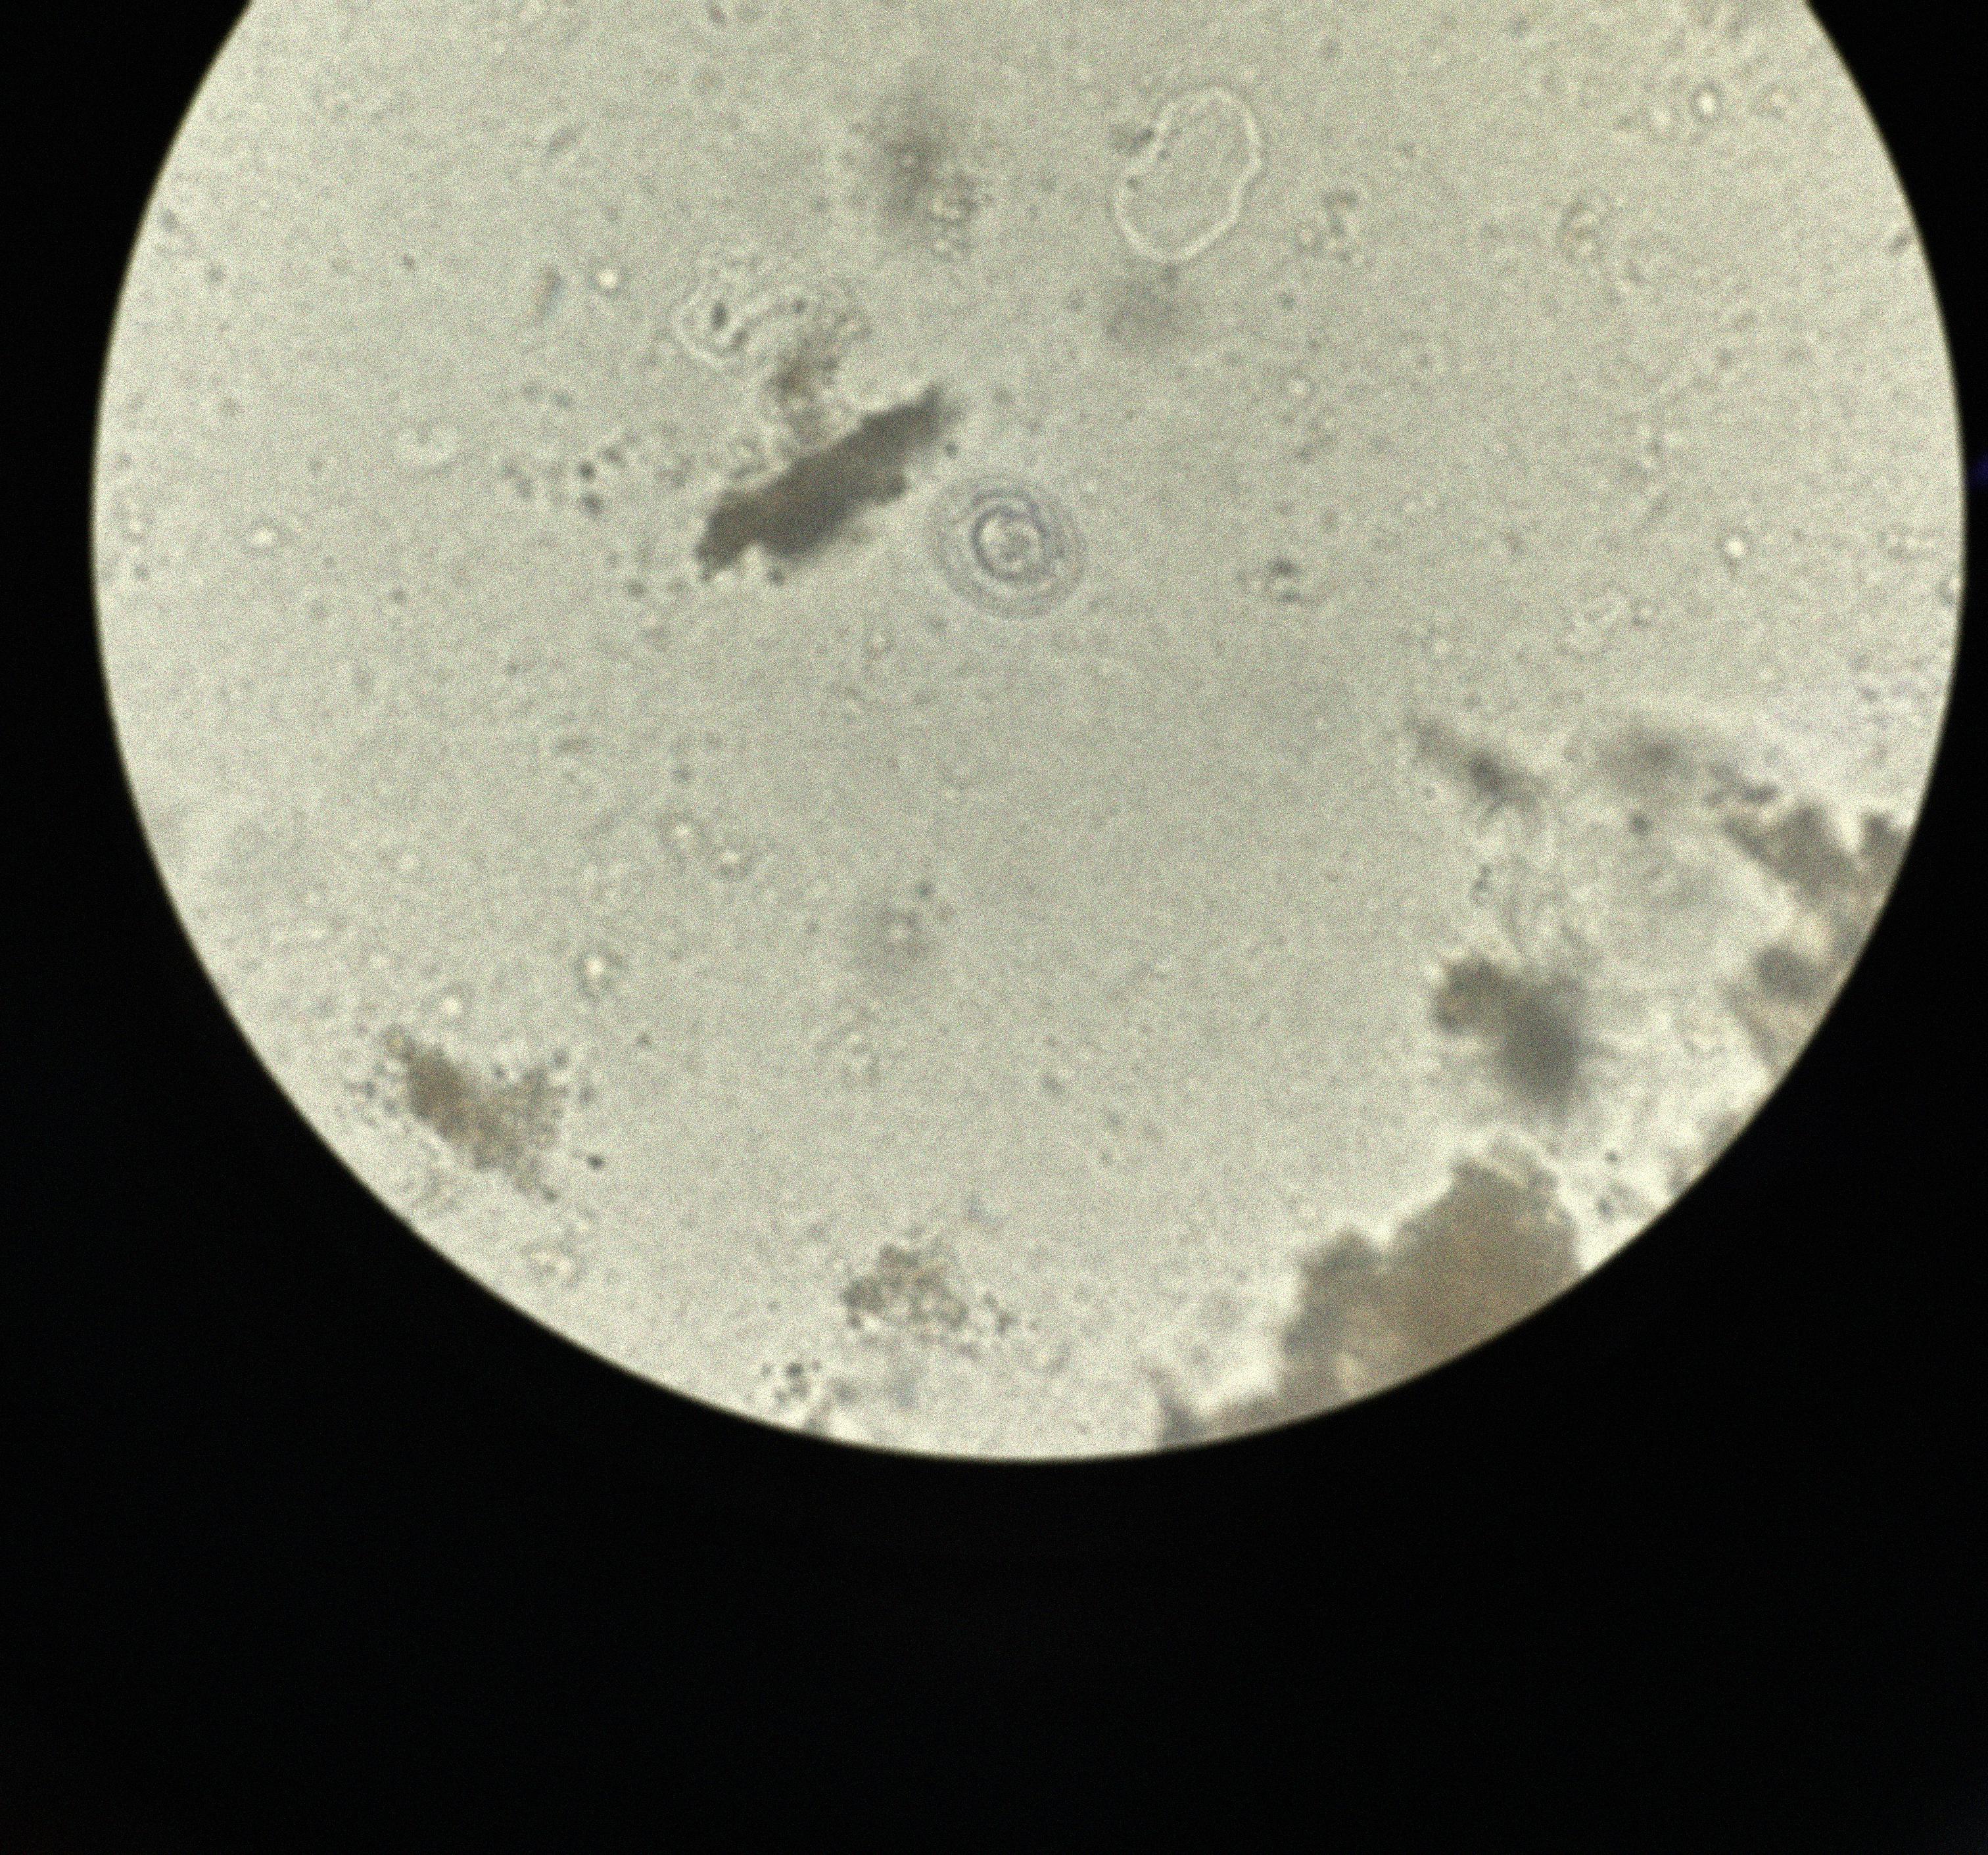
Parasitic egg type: Hymenolepis nana